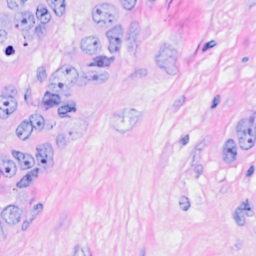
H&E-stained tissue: Breast